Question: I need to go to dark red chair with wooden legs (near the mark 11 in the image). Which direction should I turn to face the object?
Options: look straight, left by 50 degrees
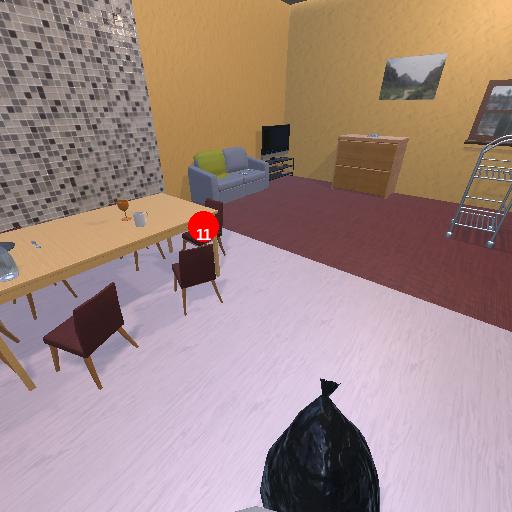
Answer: look straight